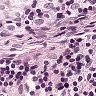
Metastatic tissue present: no